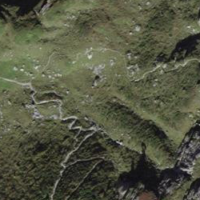
EUNIS habitat code: 23
Species observed at this site:
Omocestus viridulus
Anthus spinoletta